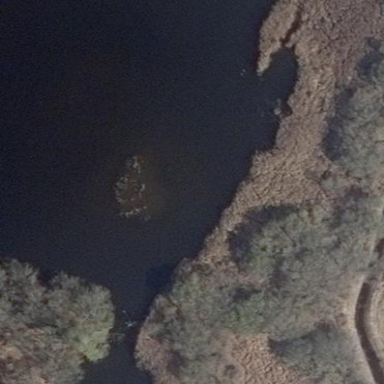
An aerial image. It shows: Swampy wetland area.